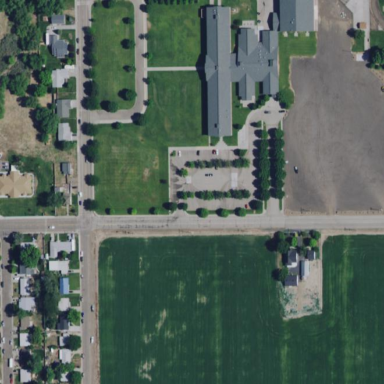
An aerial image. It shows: School.